Question: How do we fix our code below to properly color the image you see below from our incoming sampleBuffer?
We are attempting to convert an incoming sampleBuffer image to a UIImage but the result is the inverted off-color image you see below.
You can see our attempt to use the kCVPixelFormatType_420YpCbCr8BiPlanarVideoRange option in the code - but the results were the same.
The incoming image we are trying to show has all the right colors as evidenced by the fact that if we render the image into a GLKView, all the colors are there.
Could this be a YUV420 conversion issue?
Here is the conversion code we are using:
'''
- (CGImageRef) imageFromSampleBuffer:(CMSampleBufferRef) sampleBuffer // Create a CGImageRef from sample buffer data
{
CVImageBufferRef imageBuffer = CMSampleBufferGetImageBuffer(sampleBuffer);
CVPixelBufferLockBaseAddress(imageBuffer,0); // Lock the image buffer
uint8_t *baseAddress = (uint8_t *)CVPixelBufferGetBaseAddressOfPlane(imageBuffer, 0); // Get information of the image
size_t bytesPerRow = CVPixelBufferGetBytesPerRow(imageBuffer);
size_t width = CVPixelBufferGetWidth(imageBuffer);
size_t height = CVPixelBufferGetHeight(imageBuffer);
CGColorSpaceRef colorSpace = CGColorSpaceCreateDeviceRGB();
// CGContextRef newContext = CGBitmapContextCreate(baseAddress, width, height, 8, bytesPerRow, colorSpace, kCGBitmapByteOrder32Little | kCGImageAlphaPremultipliedFirst);
CGContextRef newContext = CGBitmapContextCreate(baseAddress, width, height, 8, bytesPerRow, colorSpace, kCVPixelFormatType_420YpCbCr8BiPlanarVideoRange | kCGImageAlphaPremultipliedFirst);
CGImageRef newImage = CGBitmapContextCreateImage(newContext);
CGContextRelease(newContext);
CGColorSpaceRelease(colorSpace);
CVPixelBufferUnlockBaseAddress(imageBuffer,0);
/* CVBufferRelease(imageBuffer); */ // do not call this!
return newImage;
}
'''
Here is the setup code we use for the incoming CVPixelBuffer:
'''
// Now create the CVPixelBuffer to which we will render
CVReturn retVal = CVPixelBufferCreate(kCFAllocatorDefault,
self.screenWidth,
self.screenHeight,
kCVPixelFormatType_32BGRA,
attrs,
&_outputRenderTarget);
'''

Any suggestions for what to try to restore and display all the proper colors?
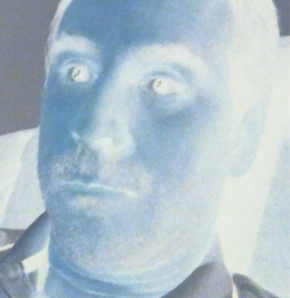
Answer: It turns out we were inverting all the colors with a 1-r, 1-g, 1-b.
Once we removed the inversion the colors appeared normal again.